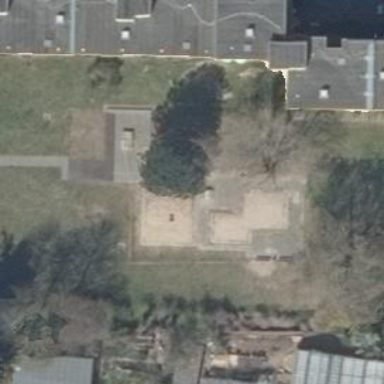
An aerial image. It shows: Playground with springy equipment.